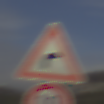
Verkehrszeichen: KurveRechts
Zusatzzeichen unten: Geschwindigkeit10
Umgebung: Outdoor, Suburban
Tageszeit: MorningAfternoon
Wetter: PartlyCloudy
Licht: Natural
Jahreszeit: NotSpecified
Kontrast: HighContrast